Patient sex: F
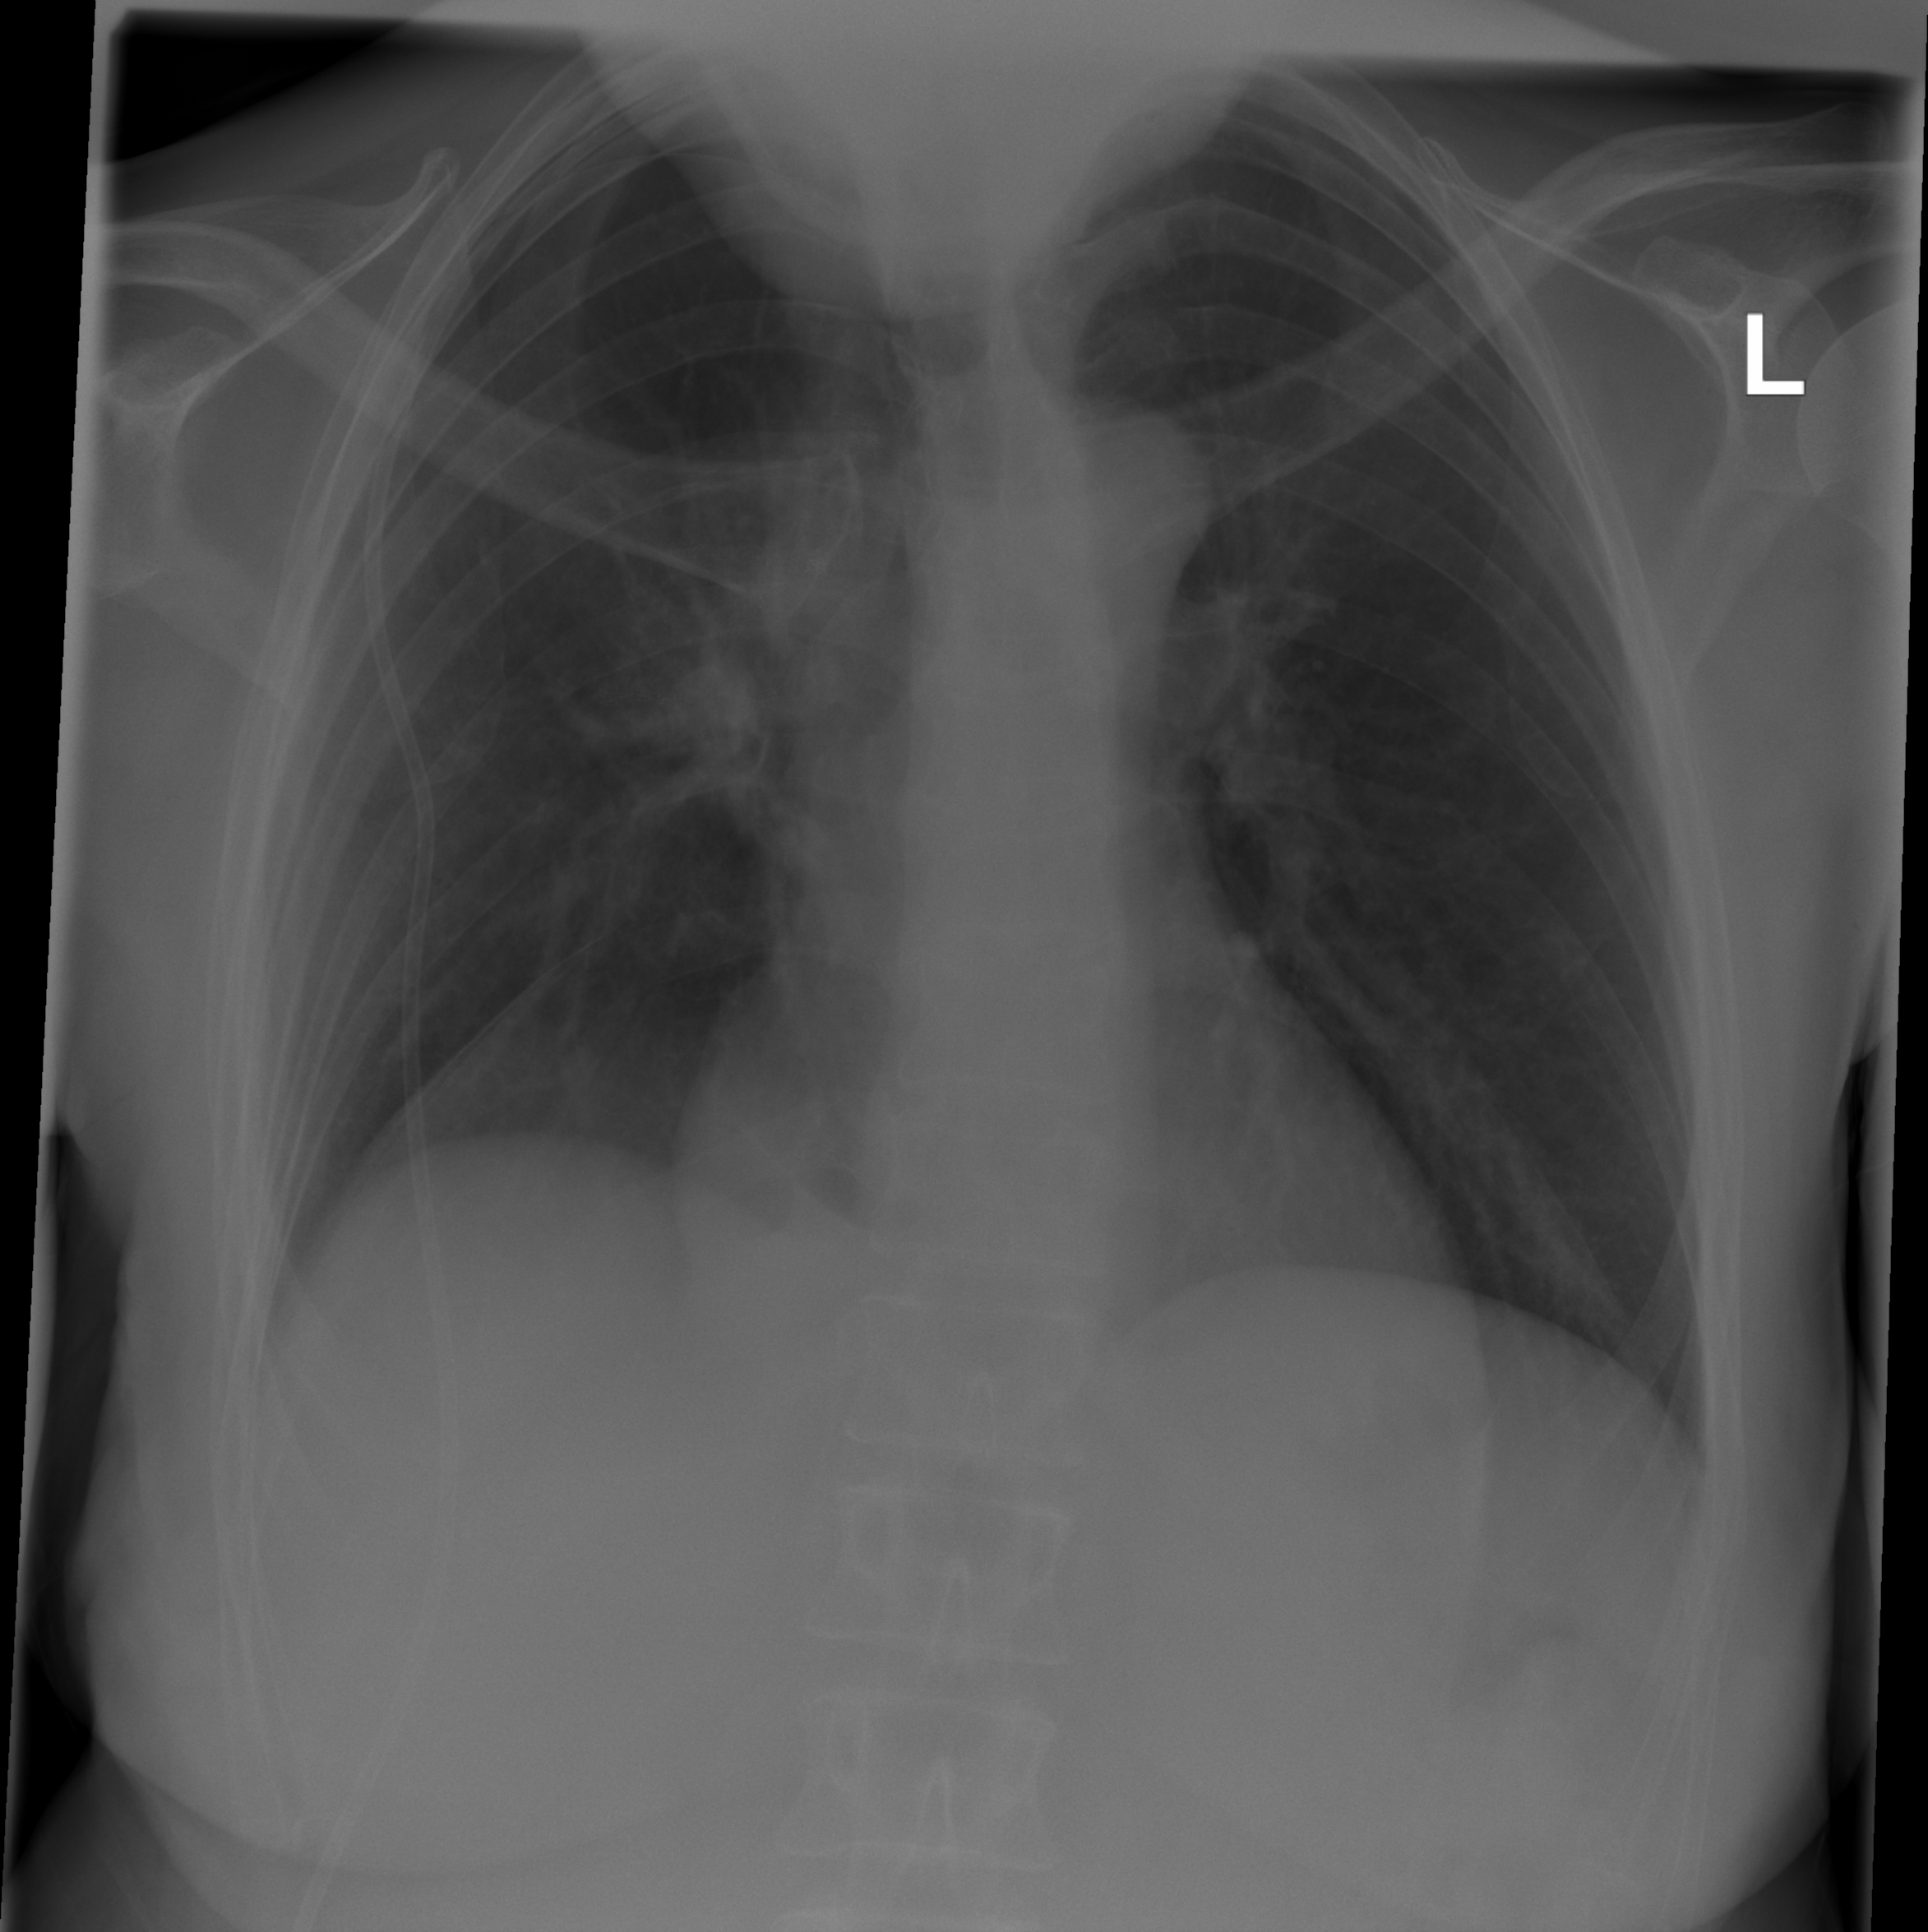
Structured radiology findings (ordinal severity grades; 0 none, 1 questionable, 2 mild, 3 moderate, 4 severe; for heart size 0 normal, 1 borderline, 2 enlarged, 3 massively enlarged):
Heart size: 0
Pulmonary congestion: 0
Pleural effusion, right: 0
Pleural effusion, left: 0
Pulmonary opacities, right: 0
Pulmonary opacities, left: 0
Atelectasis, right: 2
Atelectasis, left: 0